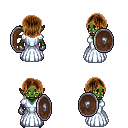
a pixel art fantasy rpg character, female body template, orc, green skin, underdress, teal pants, brown long bangs hairstyle, metal gloves, metal boots, shield, four views (front, back, left, right), 2x2 character sprite sheet, small pixel art, hard edges, no anti-aliasing